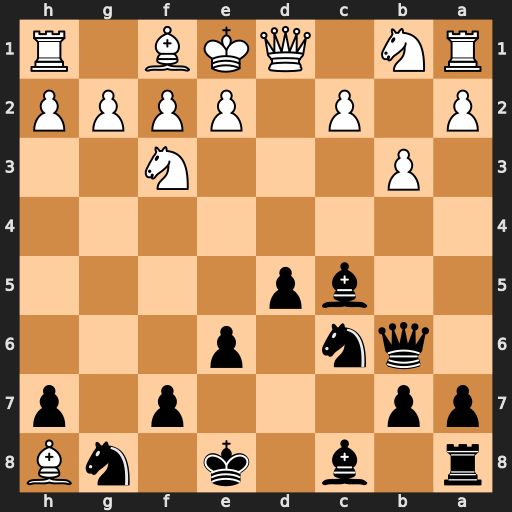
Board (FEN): r1b1k1nB/pp3p1p/1qn1p3/2bp4/8/1P3N2/P1P1PPPP/RN1QKB1R
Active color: b
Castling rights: KQq
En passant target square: -
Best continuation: Bxf2+ Kd2 Qe3#